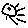
Label: sun